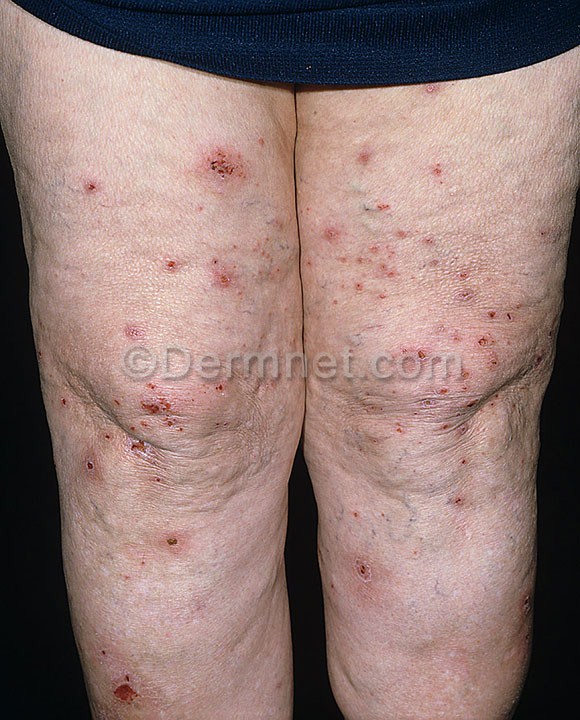
Disease: Eczema Photos